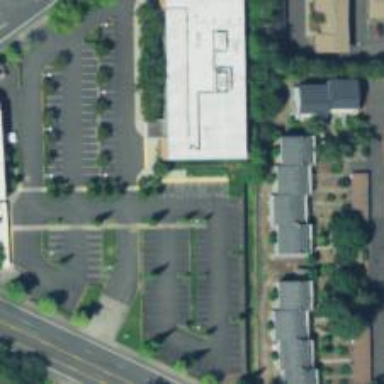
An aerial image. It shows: Parking space is available.